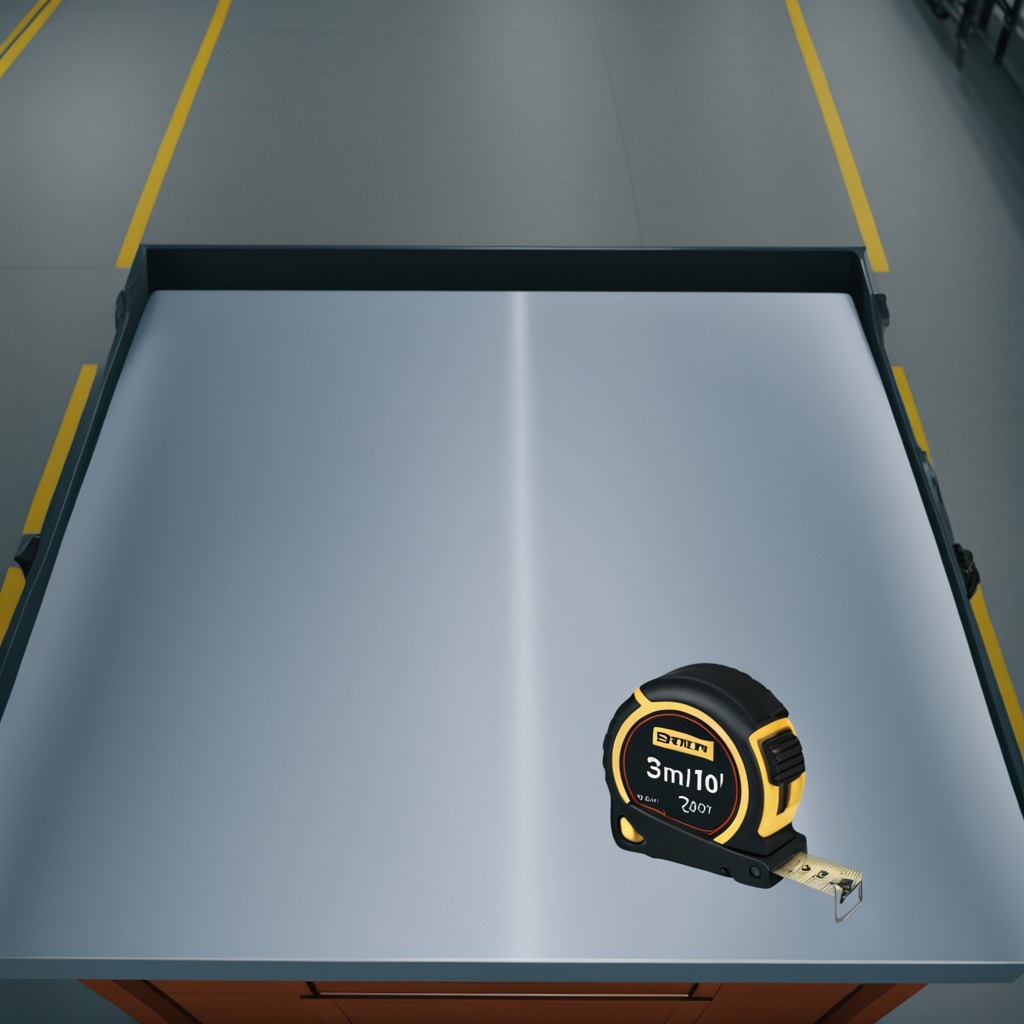
A measuring tape lies on the toolbox surface in an airplane hangar workshop 8K.